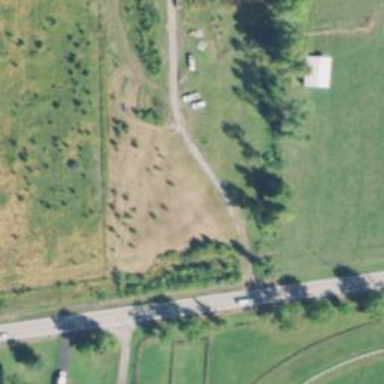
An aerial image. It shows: Driveway.